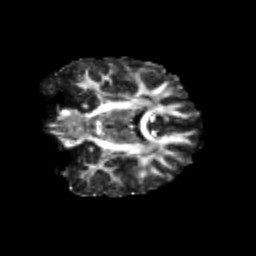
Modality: FA
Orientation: coronal
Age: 23
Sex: male
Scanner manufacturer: siemens
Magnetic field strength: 3 T
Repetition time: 3.5 s
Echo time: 0.125 s